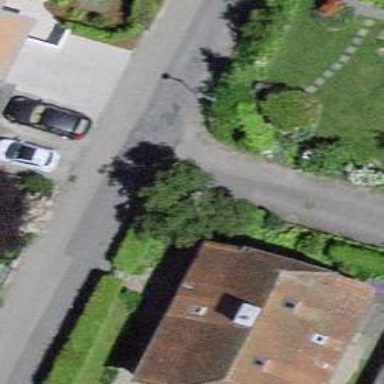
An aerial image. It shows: Residential road with asphalt surface and no sidewalk.